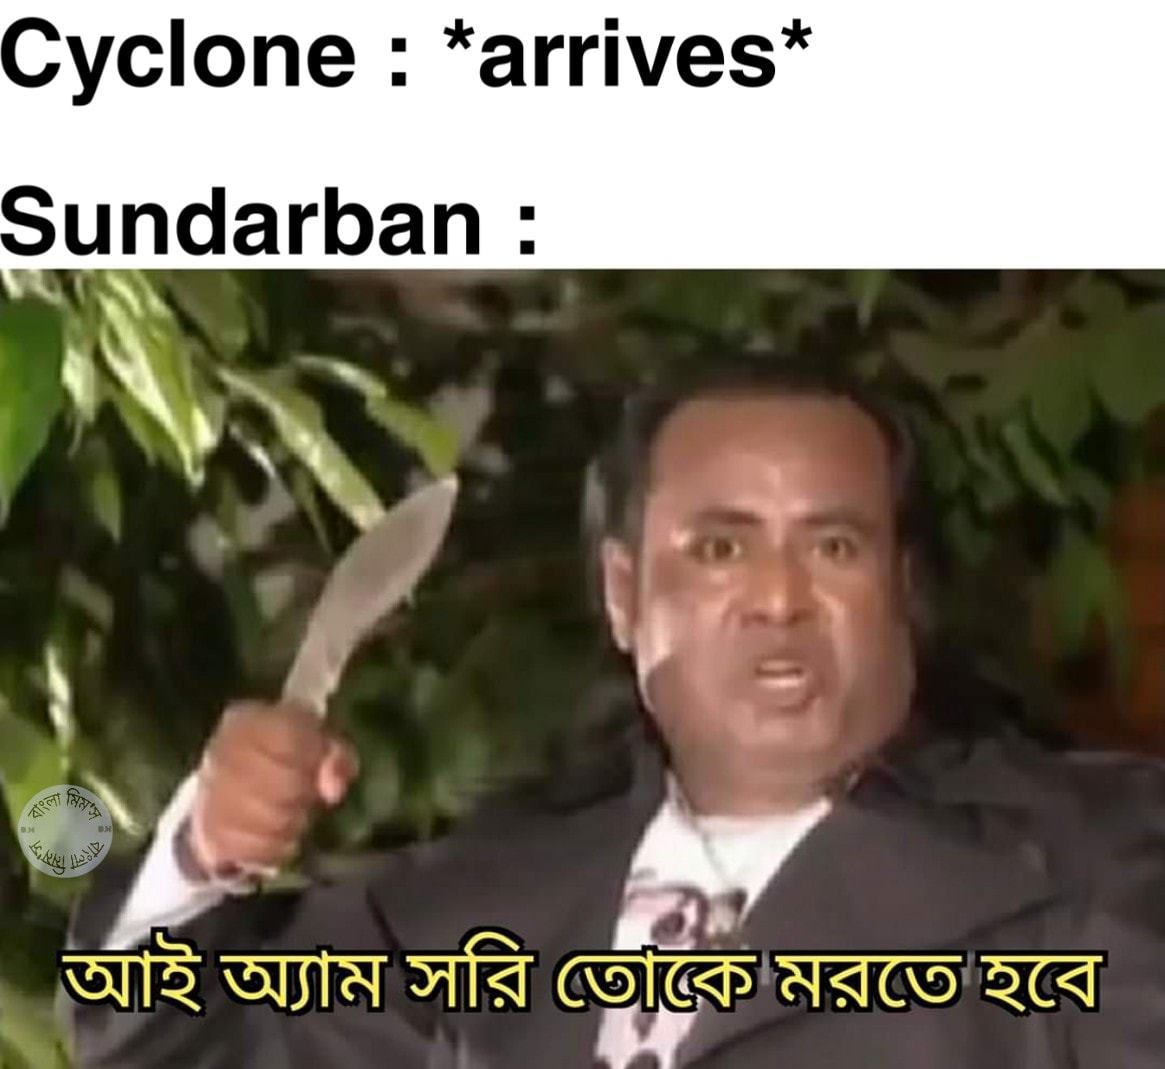
Caption: Cyclone: *arrives*      Sundarban :     আই অ্যাম সরি তোকে মরতে হবে
Label: non-hate